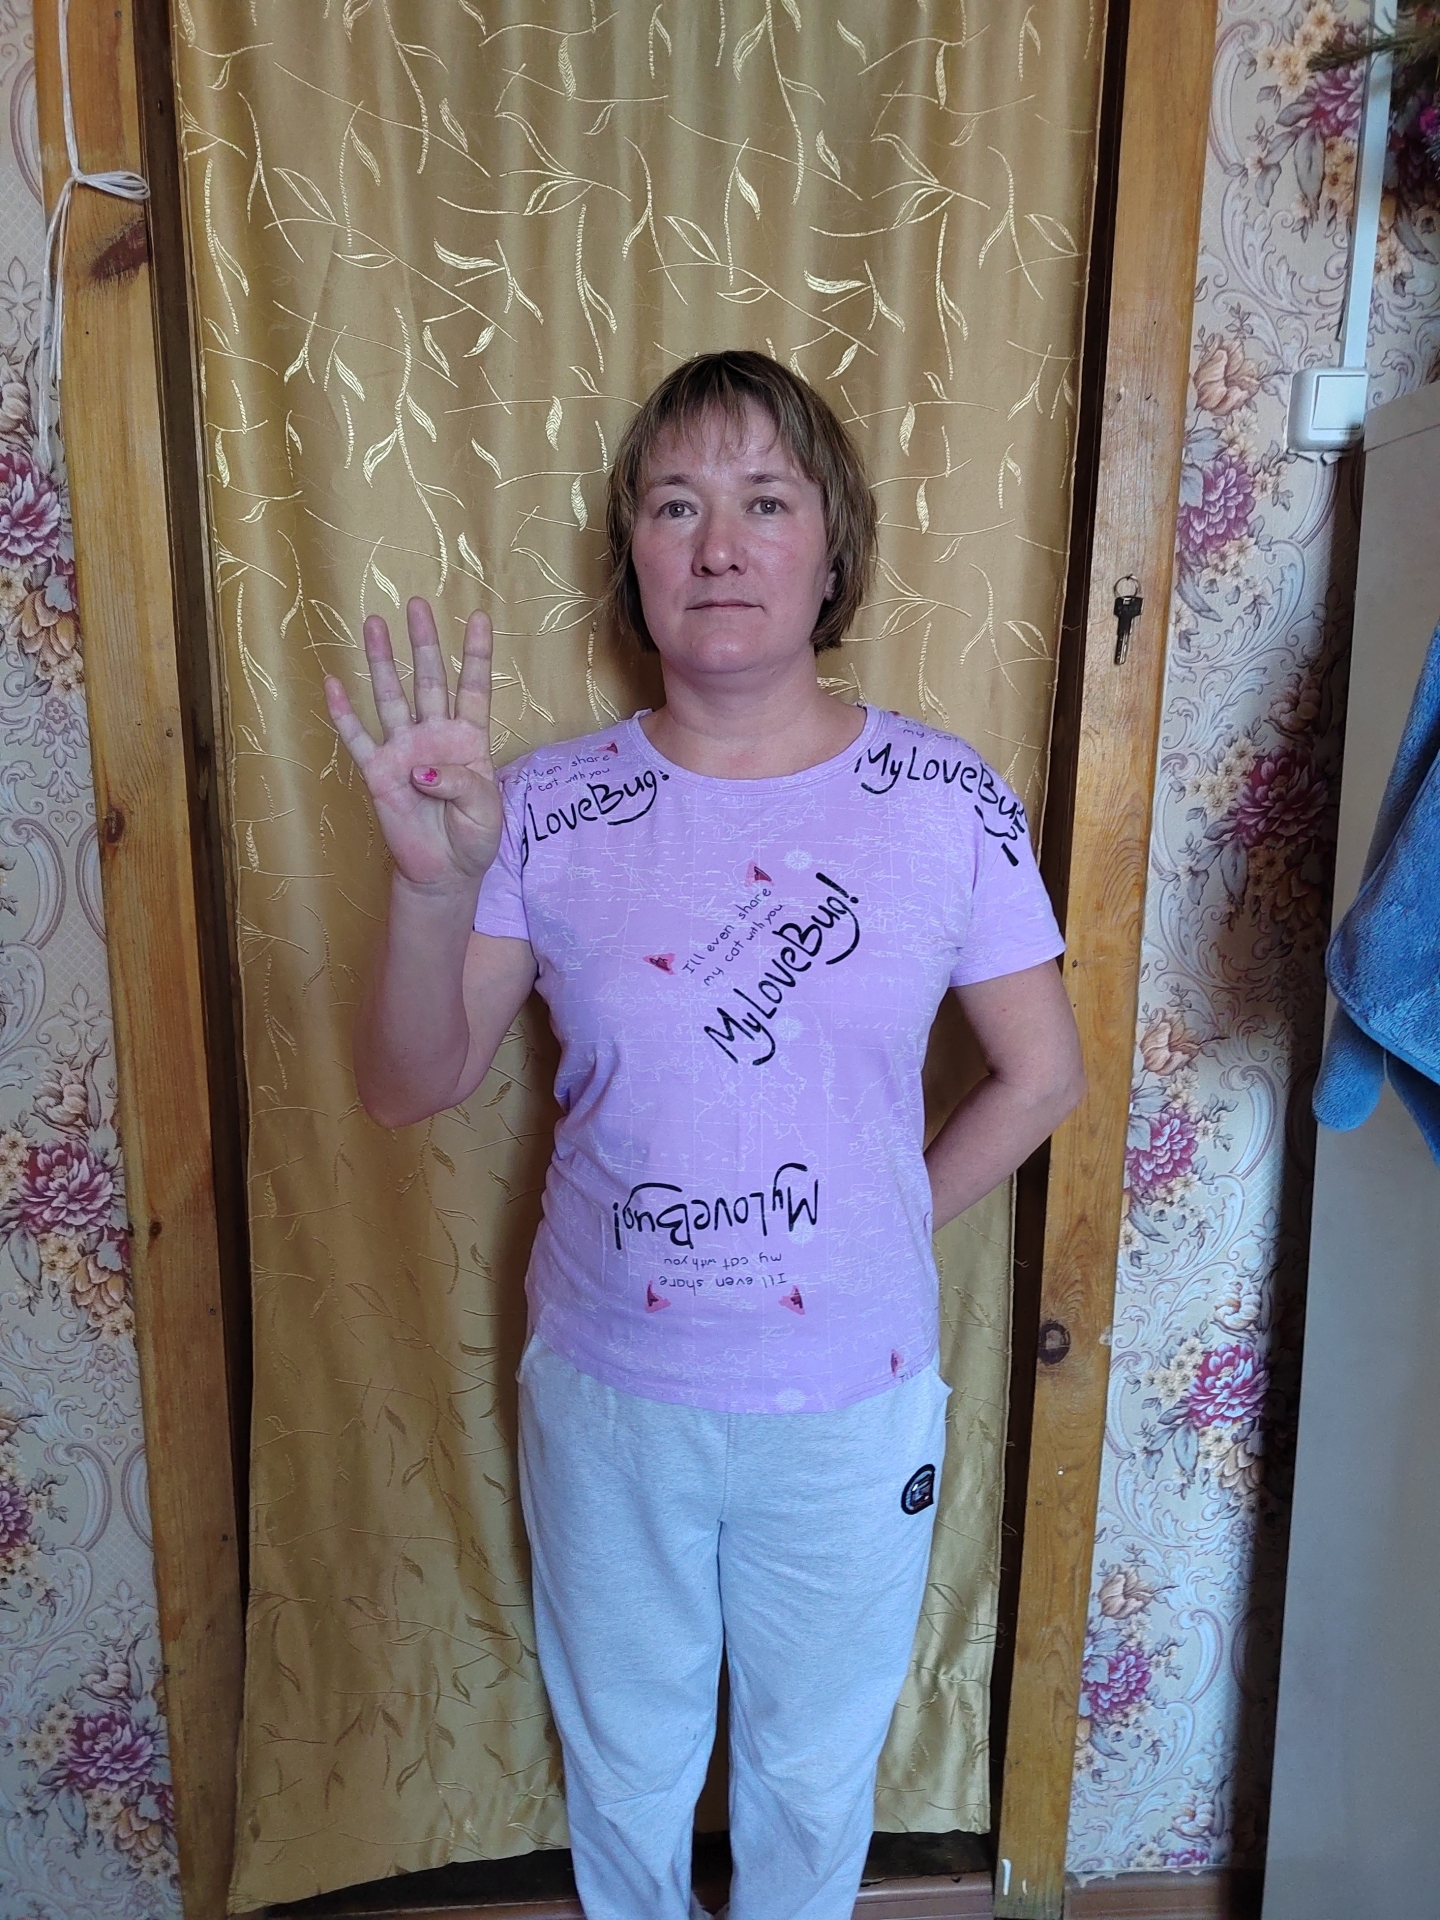
Label: clear